Question: I would like to know whether the Class Library of the Microsoft's 'Windows APi Code Pack' library provides a direct way to iterate the Windows Explorer instances to retrieve the current path of the address bar of each Explorer instance, in simple words, I need to get a list with all the paths that are open by instances.
This is the text which I would like to retrieve (from all running instances of explorer.exe)

I don't know if this is possibly using 'Windows API Code Pack' then I do not have any code to demonstrate my progress (which is Zero), I'm just asking for information about this to procceed with a better investigation, but any kind of code example will be very appreciated.
If 'Windows API Code Pack' can't help in the task, what alternatives I have to realize this? maybe 'Microsoft UI automation' ?
PS: I doscovered the way to retrieve it using the interop 'Microsoft Internet Controls', the solution is explained in <URL>, but I'm really interested into learn how to do it using 'Windows API Code Pack'
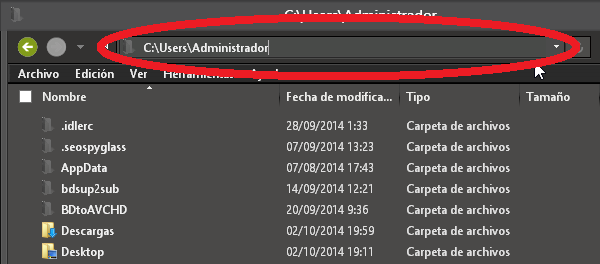
Answer: This will get you most of the way there, First, add reference for 'Microsoft Shell Controls and Automation' and 'Microsoft Internet Controls' from the COM tab in
'''
Imports Shell32
Private exList As New List(Of String) '
Private Sub Button2_Click(sender As Object, e As EventArgs) Handles Button2.Click
Dim exShell As New Shell
exList.Clear()
For Each win As ShellBrowserWindow In DirectCast(exShell.Windows, IShellWindows)
thisPath = ""
If TryCast(win.Document, IShellFolderViewDual) IsNot Nothing Then
thisPath = DirectCast(win.Document, IShellFolderViewDual).FocusedItem.Path
ElseIf TryCast(win.Document, ShellFolderView) IsNot Nothing Then
thisPath = DirectCast(win.Document, ShellFolderView).FocusedItem.Path
End If
If String.IsNullOrEmpty(thisPath) = False Then
ExplorerFiles.Add(thisPath)
End If
Next
End Sub
'''
Test output:
'''
C:\Temp\_test
M:\Books - Non Fiction\Crusades - Iron Men and Saints Iron Men and Saints.mp3
G:\_Video\_Movies
'''
Sometimes it also seems to report the first item is selected. <URL>